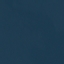
Land use / land cover: SeaLake